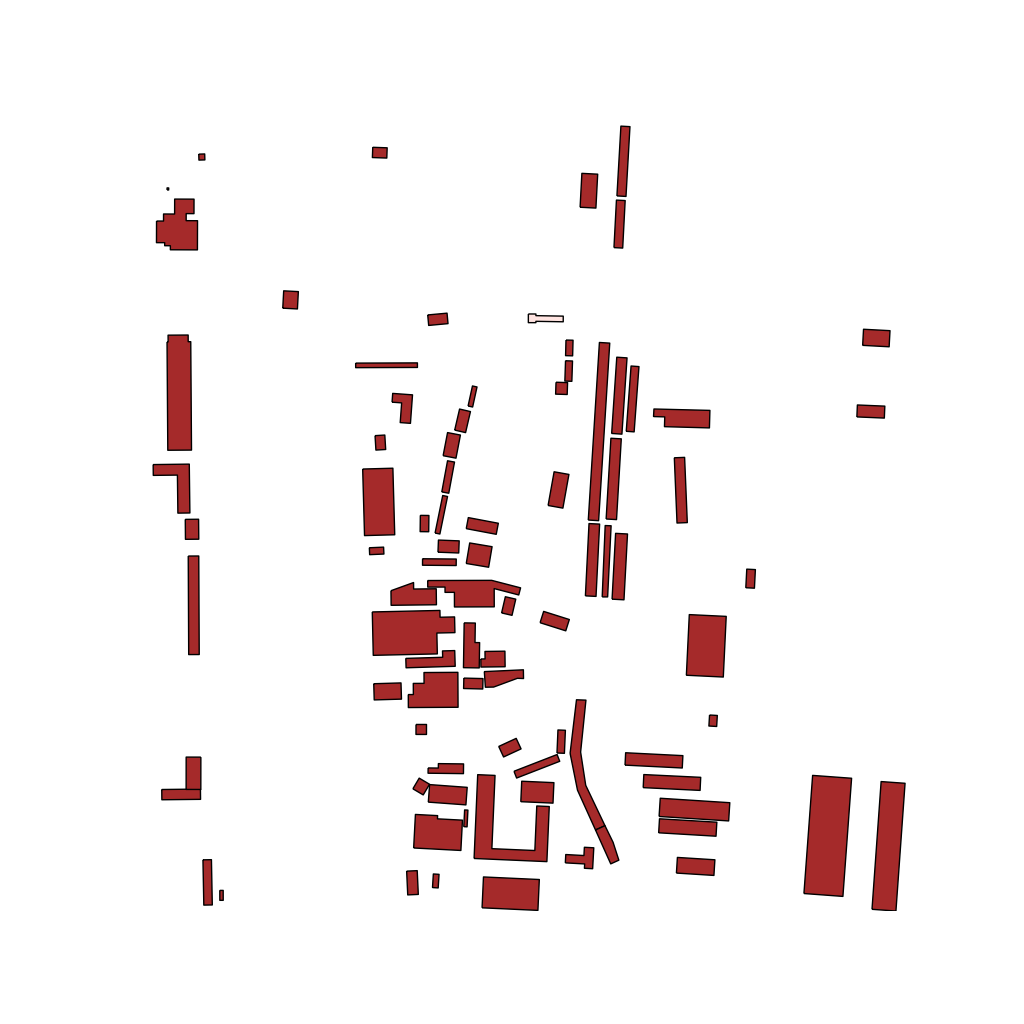
Tags: overhead vector_map, business, industrial, recreation, residential, special, individual_rise, low_rise, medium_rise, density_1, Facility, Gas, 1.0 km²